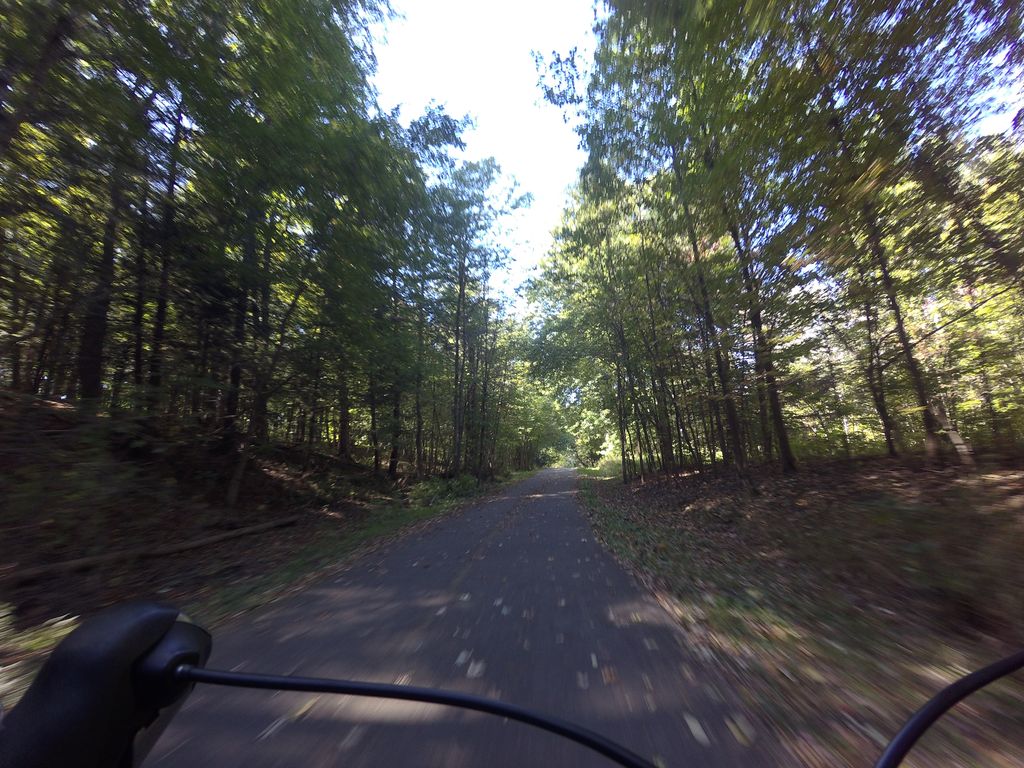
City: ottawa-gatineau